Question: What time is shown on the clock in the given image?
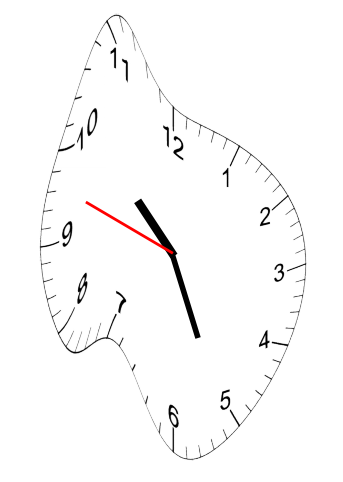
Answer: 10:25:48